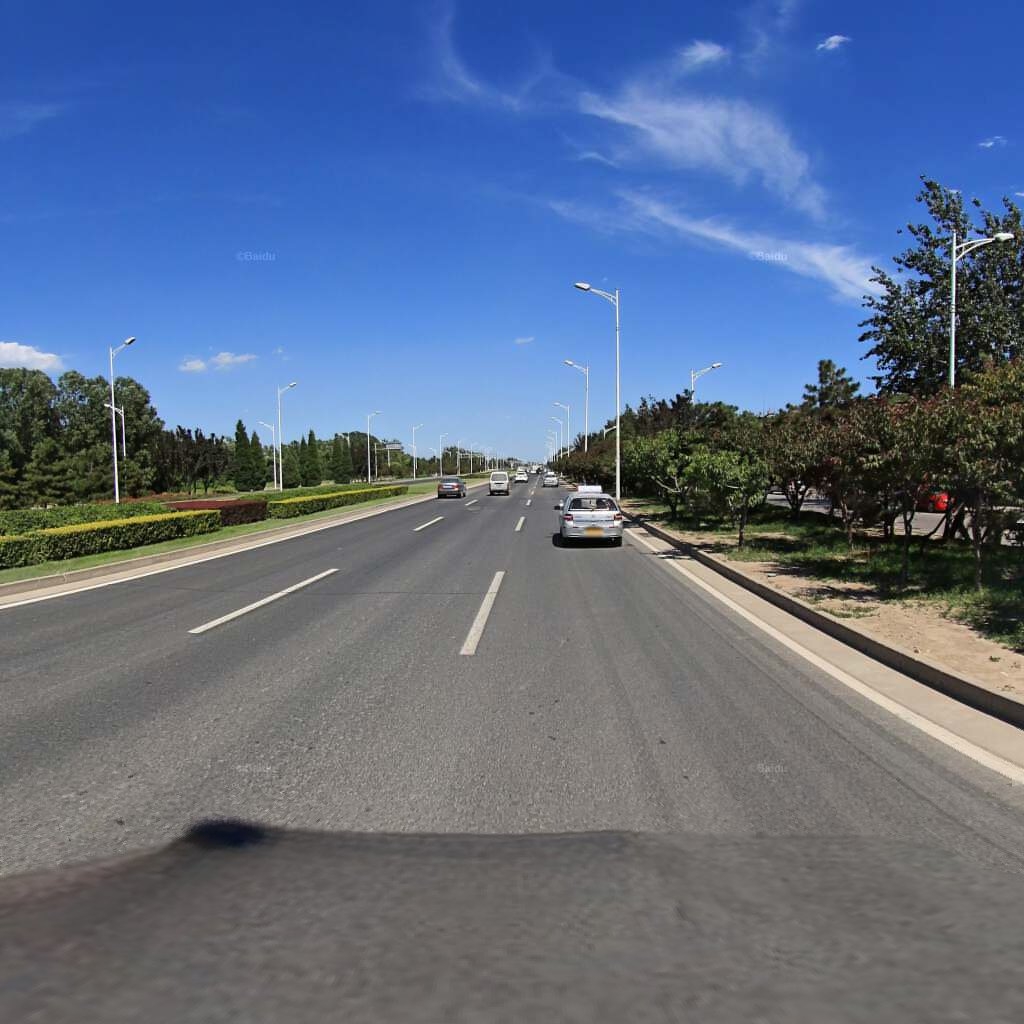
Region: Haidian
Road damage annotations: transverse crack